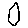
Label: hexagon